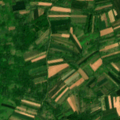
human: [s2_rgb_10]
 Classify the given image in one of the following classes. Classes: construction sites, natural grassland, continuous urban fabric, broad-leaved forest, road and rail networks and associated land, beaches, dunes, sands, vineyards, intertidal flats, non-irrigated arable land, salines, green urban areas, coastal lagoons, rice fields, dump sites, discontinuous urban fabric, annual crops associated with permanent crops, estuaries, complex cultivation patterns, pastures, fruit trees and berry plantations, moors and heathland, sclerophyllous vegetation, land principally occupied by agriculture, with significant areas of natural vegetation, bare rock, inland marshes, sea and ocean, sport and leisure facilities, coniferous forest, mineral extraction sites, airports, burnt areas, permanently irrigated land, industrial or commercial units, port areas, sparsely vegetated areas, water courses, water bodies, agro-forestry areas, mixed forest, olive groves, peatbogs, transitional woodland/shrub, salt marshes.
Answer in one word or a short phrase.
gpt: non-irrigated arable land, complex cultivation patterns, transitional woodland/shrub